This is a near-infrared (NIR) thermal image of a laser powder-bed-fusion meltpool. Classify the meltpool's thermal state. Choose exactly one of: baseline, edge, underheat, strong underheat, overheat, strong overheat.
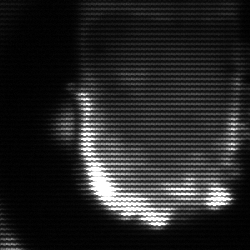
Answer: baseline